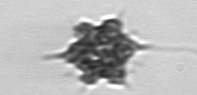
Label: Dictyocha